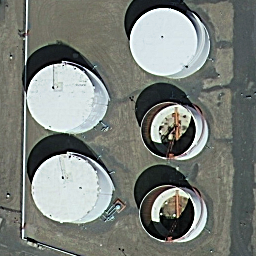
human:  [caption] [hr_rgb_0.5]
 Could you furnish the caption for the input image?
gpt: Five different storage tanks are arranged neatly on the ground .

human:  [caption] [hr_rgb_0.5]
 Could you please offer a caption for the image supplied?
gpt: There are five storage tanks on the ground .

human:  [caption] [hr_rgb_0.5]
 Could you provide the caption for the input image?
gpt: Five storage tanks are arranged neatly on the ground .

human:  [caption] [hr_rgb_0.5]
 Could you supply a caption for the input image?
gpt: There are five different storage tanks on the ground .

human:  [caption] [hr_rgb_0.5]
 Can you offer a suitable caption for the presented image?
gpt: Five storage tanks are arranged neatly .